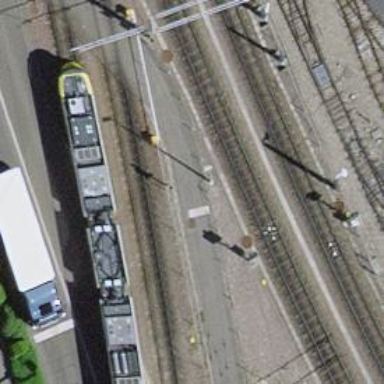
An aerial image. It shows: Tram railway with 1 track and contact lines for electrification.